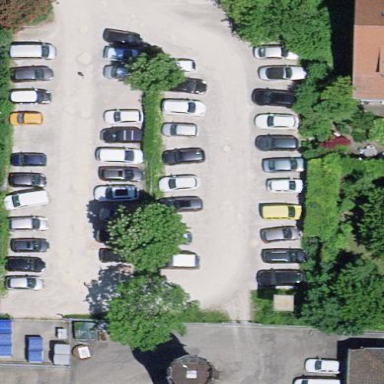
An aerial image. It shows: Parking area.